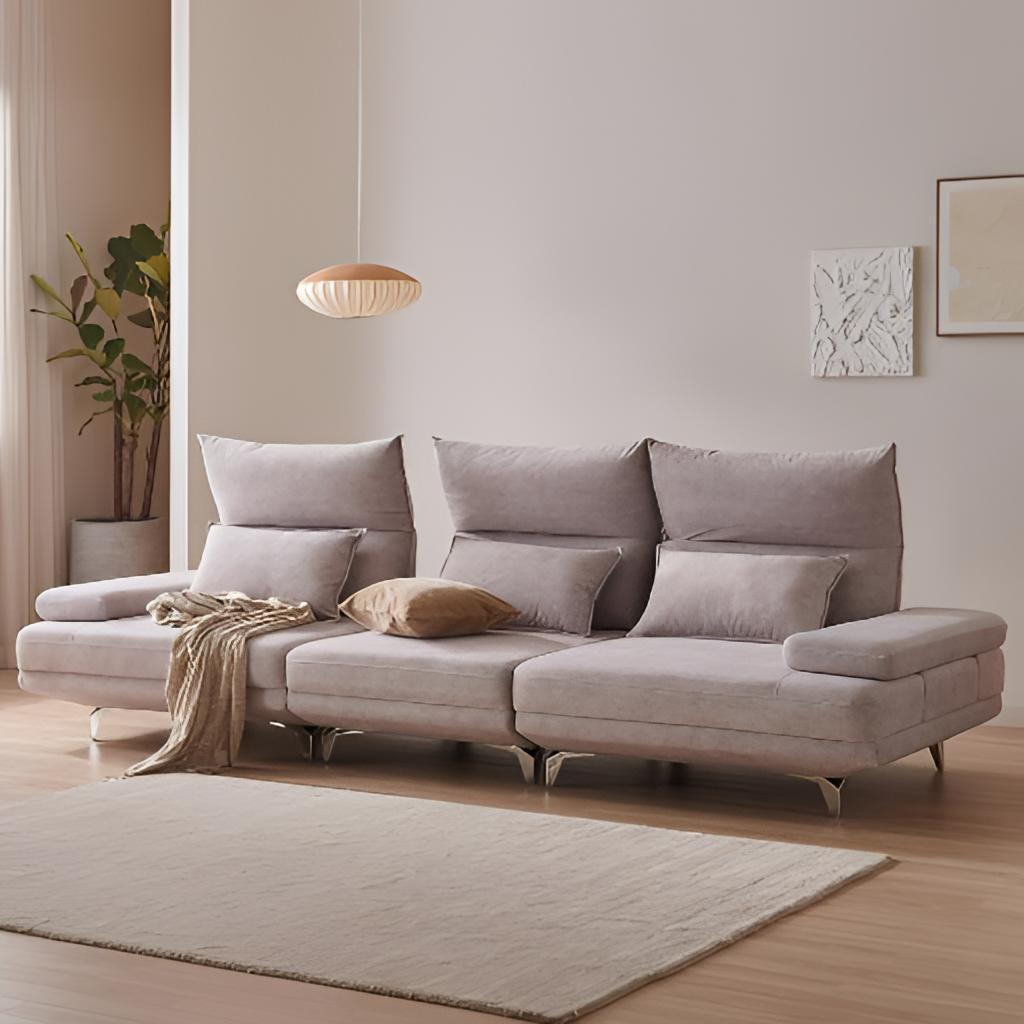
fabric sofa, living room, paint wallpaper, with solid pattern, contemporary, wood floor flooring, with plank pattern